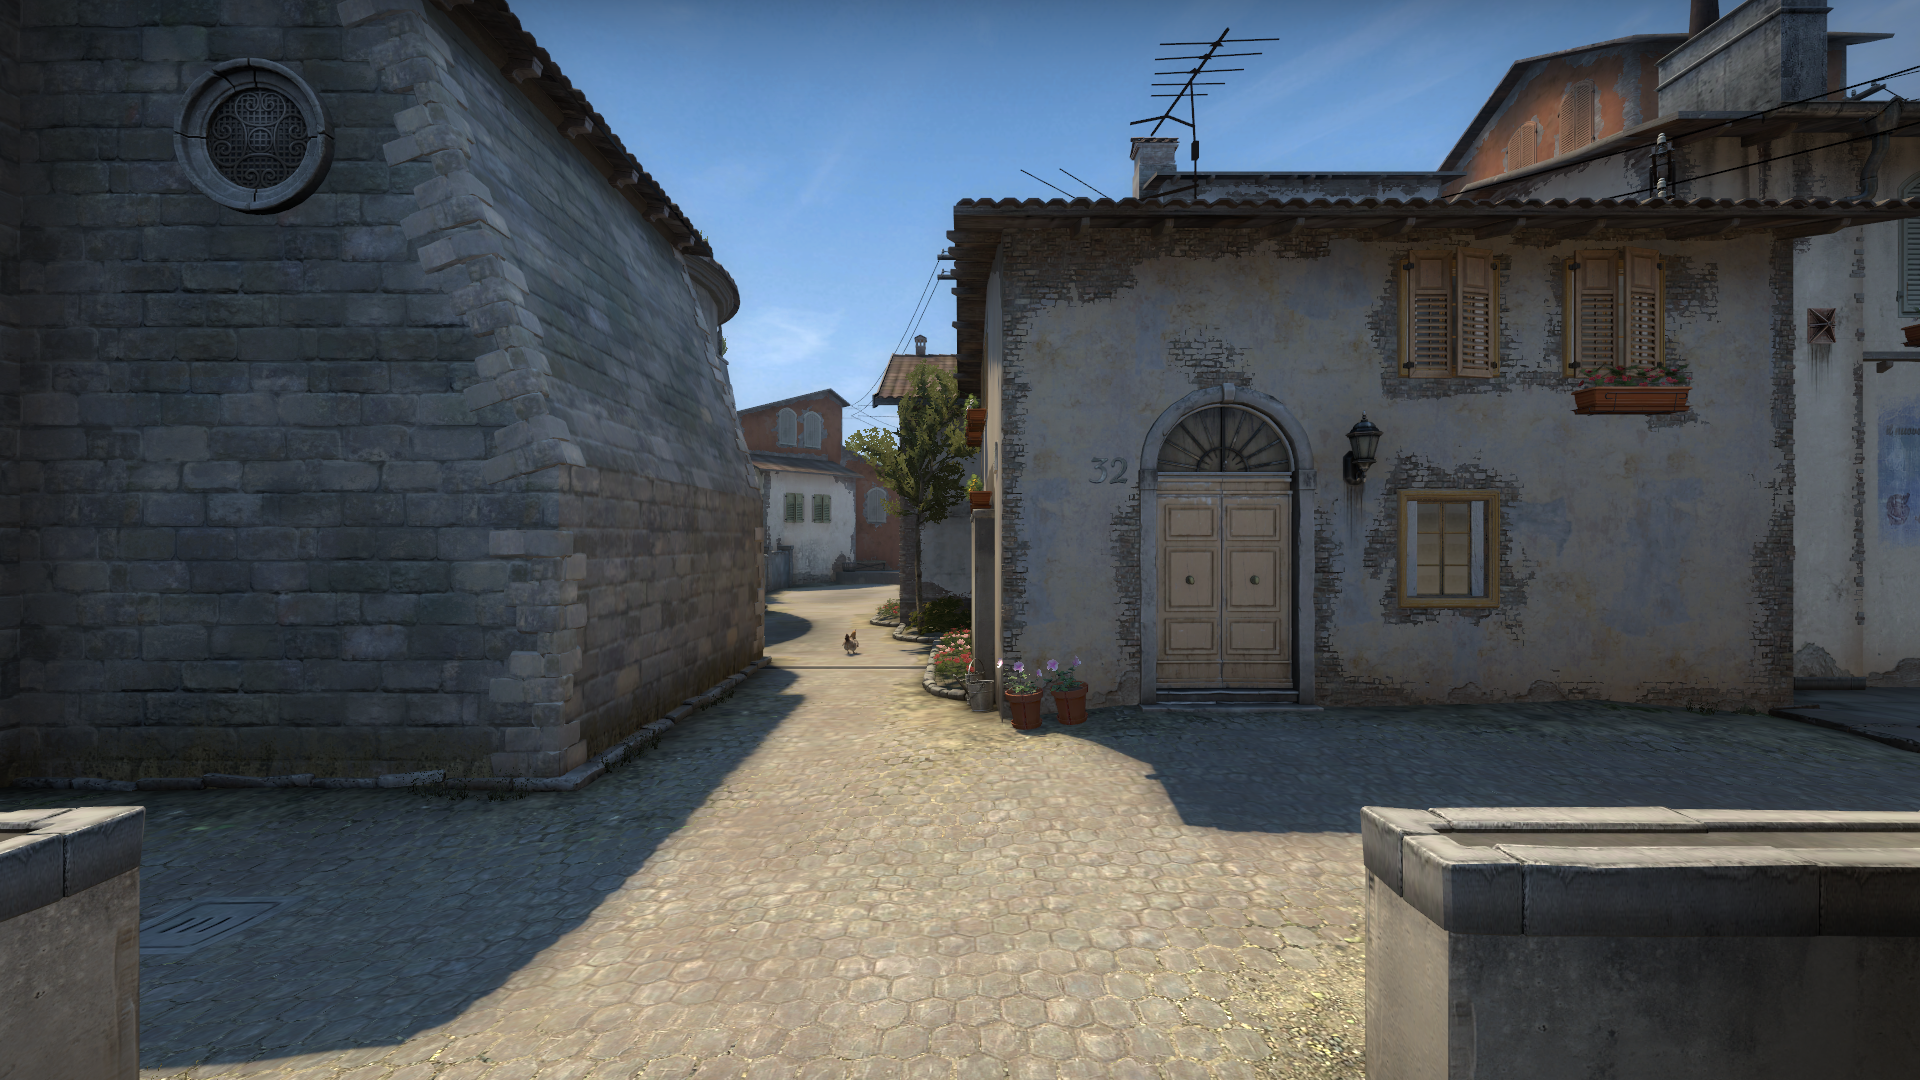
Map: de_inferno